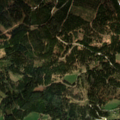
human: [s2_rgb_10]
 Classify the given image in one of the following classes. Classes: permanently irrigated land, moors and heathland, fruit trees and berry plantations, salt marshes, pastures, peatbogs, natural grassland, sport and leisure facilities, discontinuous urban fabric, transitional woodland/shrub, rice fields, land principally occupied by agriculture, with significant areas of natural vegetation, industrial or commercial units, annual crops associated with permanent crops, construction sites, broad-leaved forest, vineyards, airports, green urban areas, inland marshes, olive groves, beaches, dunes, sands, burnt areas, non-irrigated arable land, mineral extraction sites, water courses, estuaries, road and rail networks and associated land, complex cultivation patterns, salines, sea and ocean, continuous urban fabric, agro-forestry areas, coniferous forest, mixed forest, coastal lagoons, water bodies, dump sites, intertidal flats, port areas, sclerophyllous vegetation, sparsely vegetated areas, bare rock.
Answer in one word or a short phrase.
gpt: pastures, coniferous forest, mixed forest